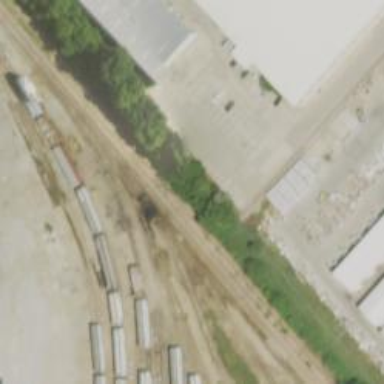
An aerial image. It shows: Rail spur service.